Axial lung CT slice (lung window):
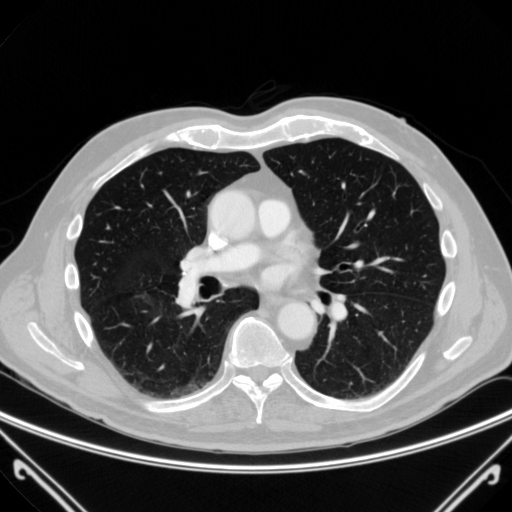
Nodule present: no